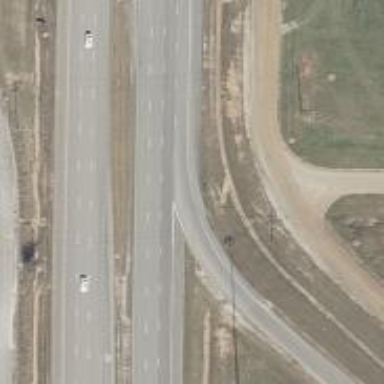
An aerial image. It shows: Trunk link highway.